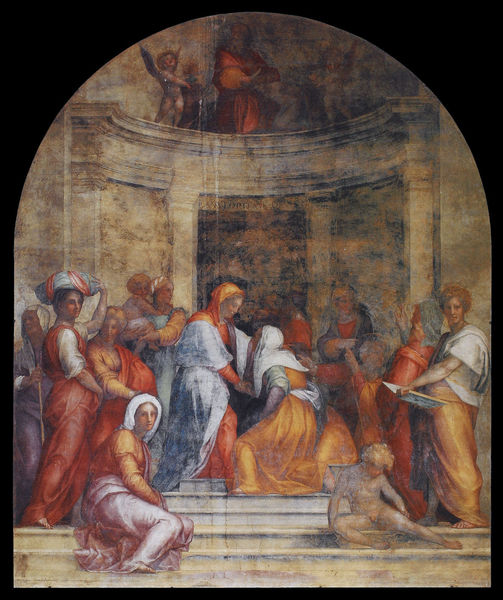
Titel: Die 2. Heimsuchung
Künstler: Pontormo
Standort: Florenz, S. Annunziata (EU - I - Toskana)
Schlagwörter: gemälde, nackt, weiß, frauen, gelb, frau, kleider, männer, orange, szene, säulen, rot, beige, wand, architektur, bibel, schüssel, kirche, gewand, gold, gewänder, engel, bogen, farbe, kuppel, treppe, treppen, kopftuch, wandmalerei, stufe, stufen, junge, rom, kirchenschiff, antik, profan, flehen, kapelle, tempel, heilige, fresko, maria, bitte, erbarmen, kniefall, antikisiert, vergebung, restauriert, bibelszene, kirchenmalerei, verzeihung, engel auf stufen